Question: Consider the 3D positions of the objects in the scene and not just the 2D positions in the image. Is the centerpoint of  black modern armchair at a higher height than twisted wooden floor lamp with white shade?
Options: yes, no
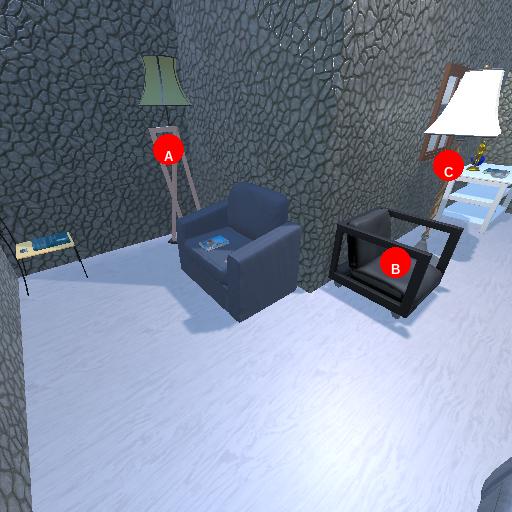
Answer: yes